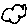
Label: cloud